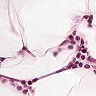
Metastatic tissue present: no